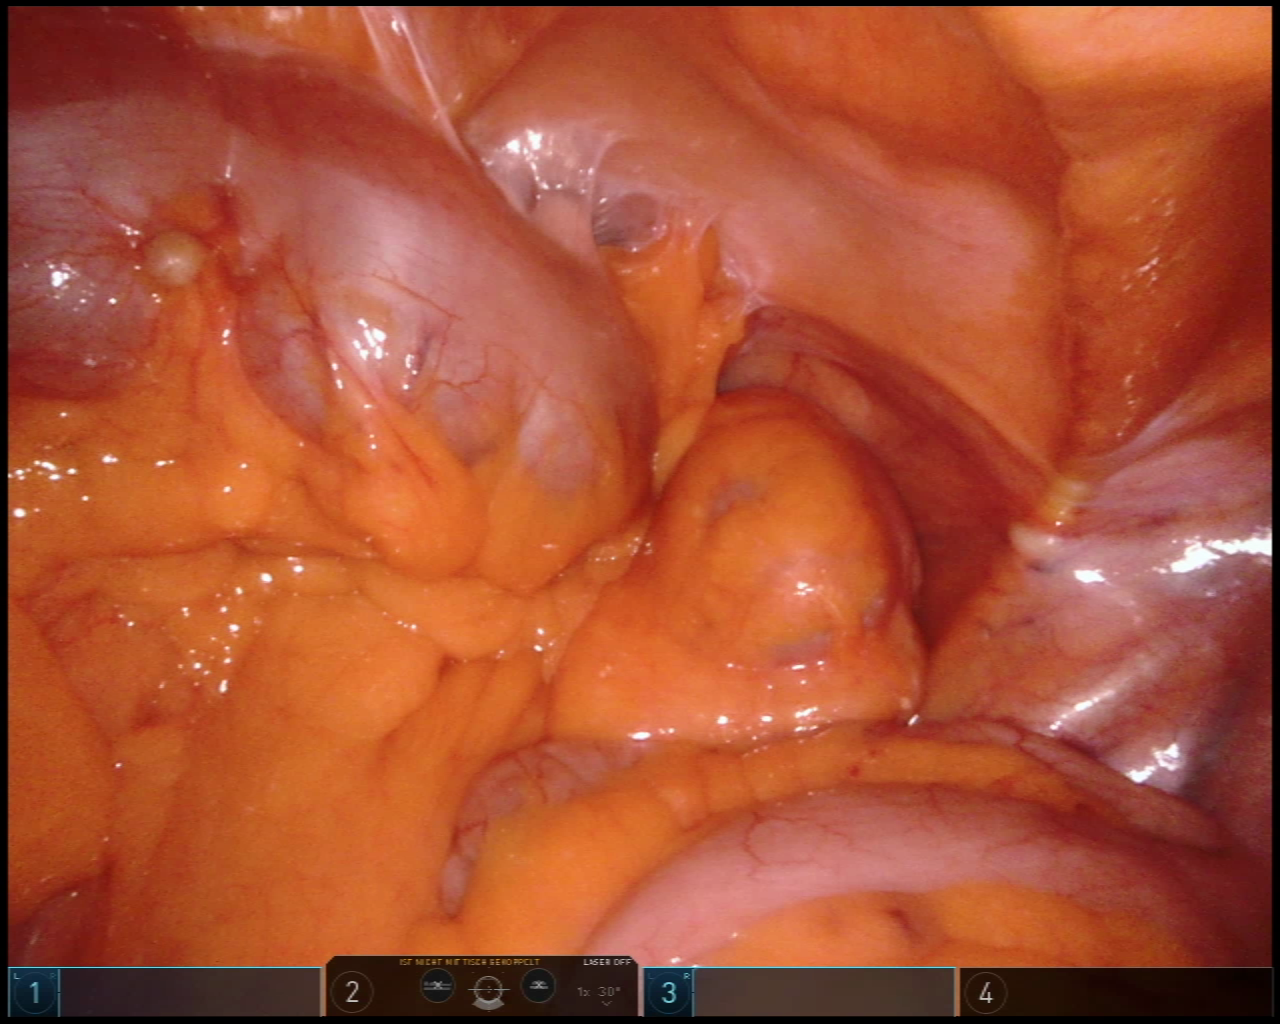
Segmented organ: colon
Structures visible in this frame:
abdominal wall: yes
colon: yes
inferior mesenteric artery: no
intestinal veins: no
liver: no
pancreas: no
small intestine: yes
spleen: no
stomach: no
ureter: no
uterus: no
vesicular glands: no